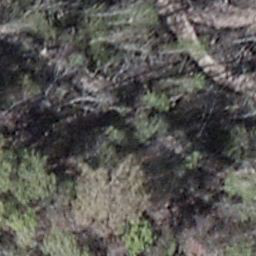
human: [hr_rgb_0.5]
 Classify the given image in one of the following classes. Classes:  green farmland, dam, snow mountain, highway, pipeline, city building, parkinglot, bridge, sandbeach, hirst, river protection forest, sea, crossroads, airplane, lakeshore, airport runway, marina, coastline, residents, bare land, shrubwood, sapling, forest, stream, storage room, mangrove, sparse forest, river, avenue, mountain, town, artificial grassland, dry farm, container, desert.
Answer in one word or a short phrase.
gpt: shrubwood